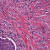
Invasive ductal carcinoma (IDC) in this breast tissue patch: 1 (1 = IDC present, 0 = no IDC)